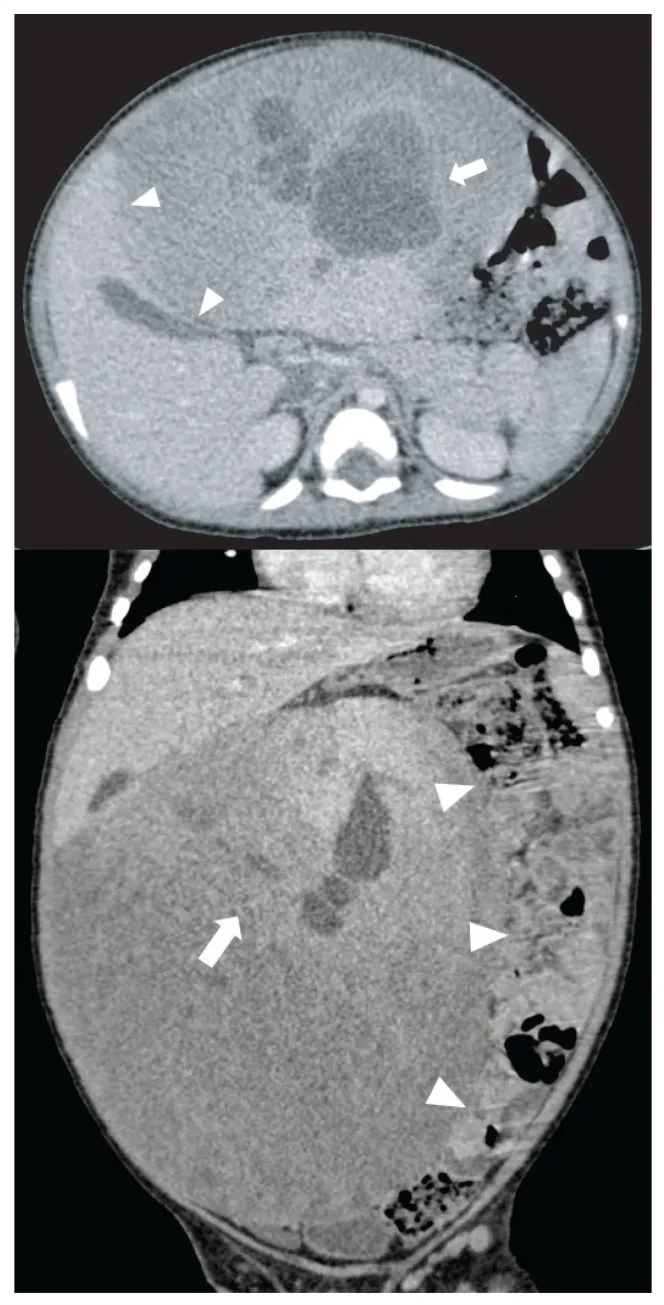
Initial imaging - Axial and coronal contrast-enhanced computed tomography of the abdomen (portal venous phase) demonstrates a large, complex mass lesion in the right abdomen. It abuts the inferior liver border with a poor plane of separation and displaces the bowel to the left (arrowheads). There is a lack of peripheral hepatic parenchymal extension along the edges of the mass (claw sign); therefore, hepatic origin cannot confidently be suggested. Solid and cystic elements are clearly distinguishable (arrow) with the classic 'swiss cheese appearance'.
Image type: radiology (ct)